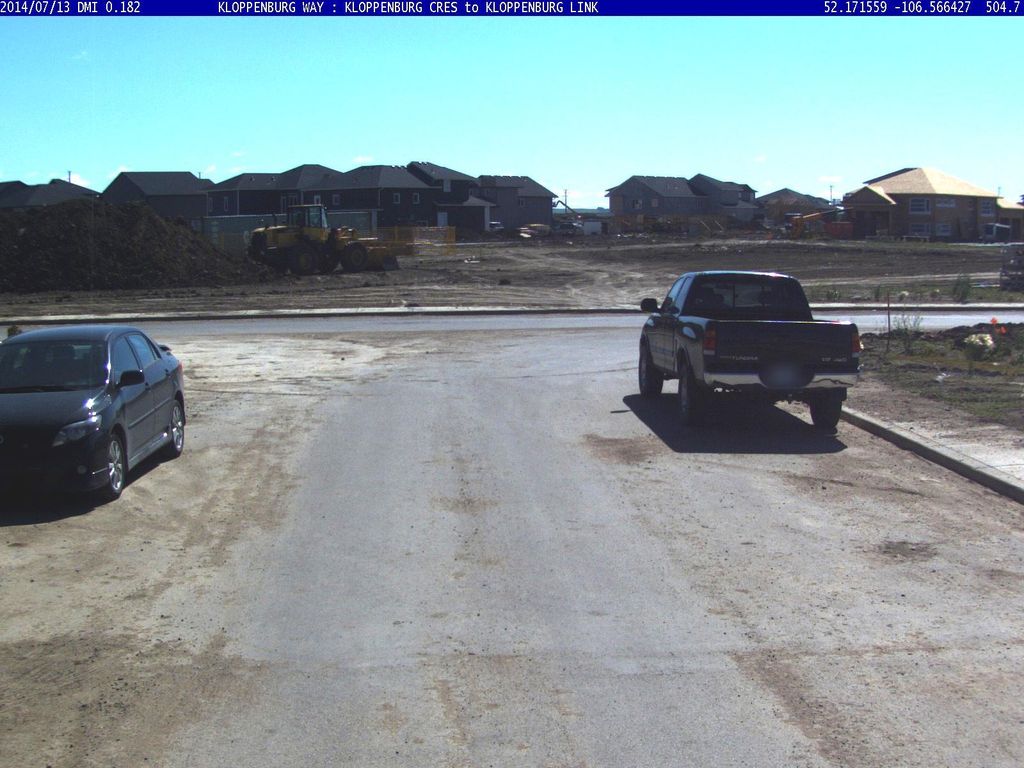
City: saskatoon